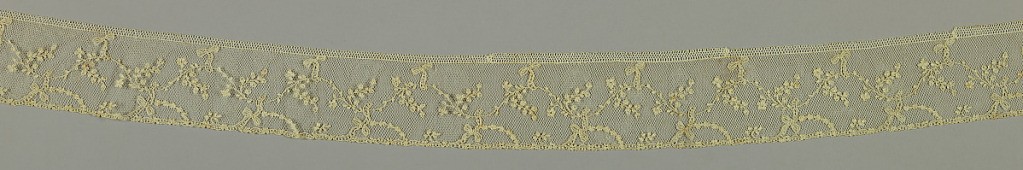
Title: Border
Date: late 18th–early 19th century
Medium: linen Technique: needle lace
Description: Borders show floral and foliated spray running in serpentine arrangement, interspersed by bow-knots.